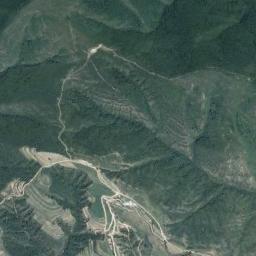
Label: mountain